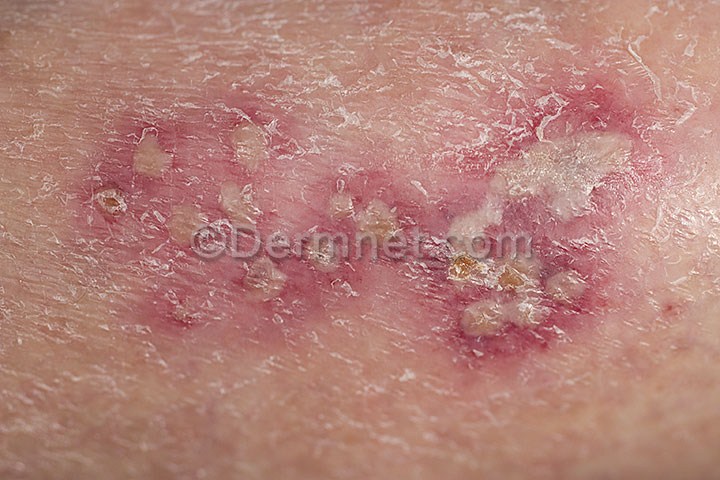
Disease: Warts Molluscum and other Viral Infections